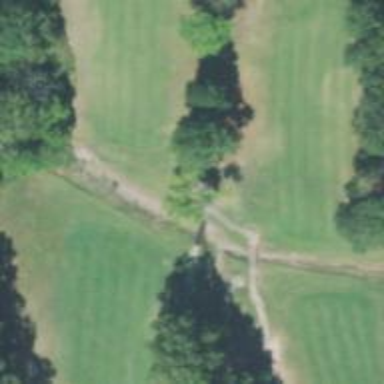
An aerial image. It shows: Path for both roads and golfers.